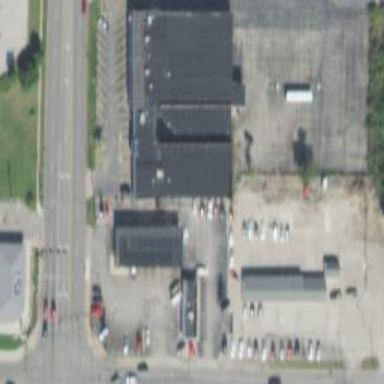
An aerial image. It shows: Building with bowling alley inside.